Interaction volume radius: 10 \u00c5
Interaction volume height: 25 \u00c5
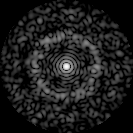
Disorder parameter: 0.8306